Question: This is my current code (and image showing output). I want the table to be aligned and the Names of the values keep repeating. How can I achieve this?

'''
<?php
$country['ph'] = array('Philippines', 'Manila', '+8');
$country['ru'] = array('Russia', 'Moscow', '-4');
$ctr = 1;
foreach ($country as $key => $value) {
echo '<table border = "1" >';
echo '<td>No';
echo '<td>Flag';
echo '<td>Code';
echo '<td>Name';
echo '<td>Capital';
echo '<td>Time Zone';
echo '<tr>';
echo '<td>', $ctr++, '</td>';
echo "<td><img src = "/csnclass/img/flags/$key.png"/></td>";
echo "<td>$key</td>";
echo '<td>',$value[0], '</td>';
echo '<td>',$value[1], '</td>';
echo '<td>',$value[2], '</td>';
echo '</tr>';
echo '</table>';
}
?>
'''
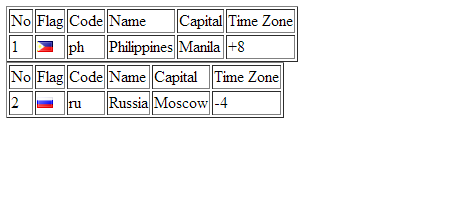
Answer: Presently, your 'foreach' is outputting a '<table>' for each item it iterates through - so the table cells in these tables won't be lined up, as cells in different tables have no relation to each other. Similarly, you're outputting the header of each table column for every single item as well.
A quick way to fix this is to take some of the 'echo' calls outside of the 'foreach' loop (mainly relating to the table and headers):
'''
// Start table and print out headers
echo '<table border = "1" >';
echo '<tr>';
echo '<td>No';
echo '<td>Flag';
echo '<td>Code';
echo '<td>Name';
echo '<td>Capital';
echo '<td>Time Zone';
echo '</tr>';
// Print data for each country
foreach ($country as $key => $value) {
echo '<tr>';
echo '<td>', $ctr++, '</td>';
echo "<td><img src = "/csnclass/img/flags/$key.png"/></td>";
echo "<td>$key</td>";
echo '<td>',$value[0], '</td>';
echo '<td>',$value[1], '</td>';
echo '<td>',$value[2], '</td>';
echo '</tr>';
}
// End table
echo '</table>';
'''
Hope this helps! Let me know if you have any questions.